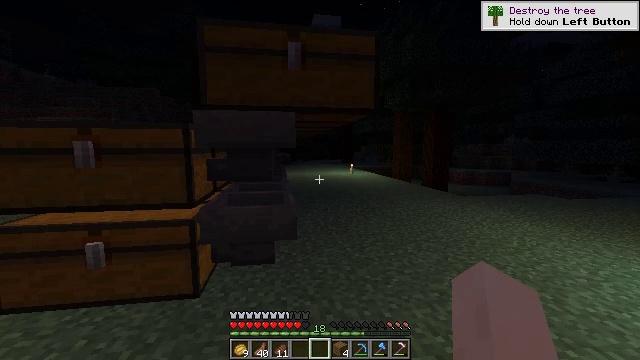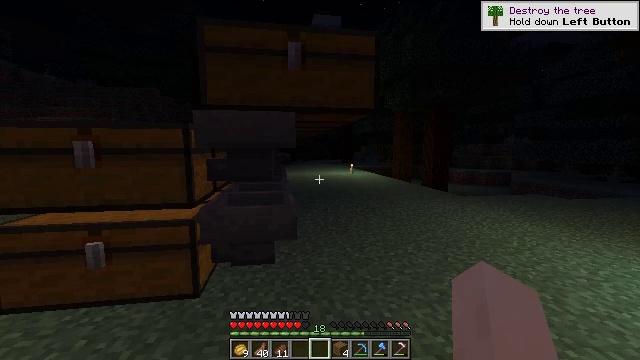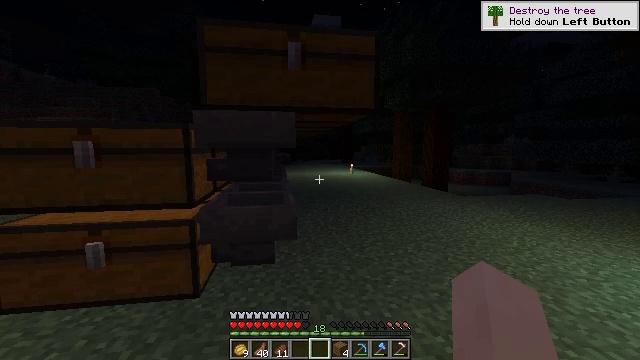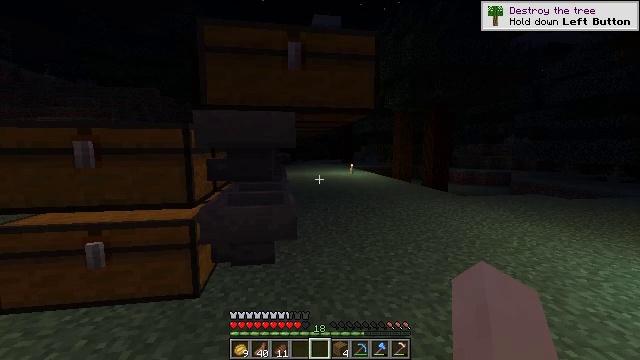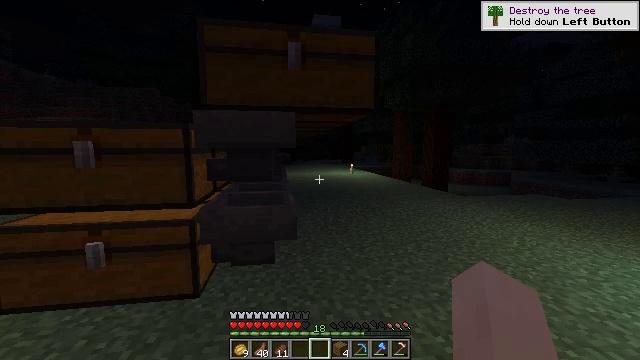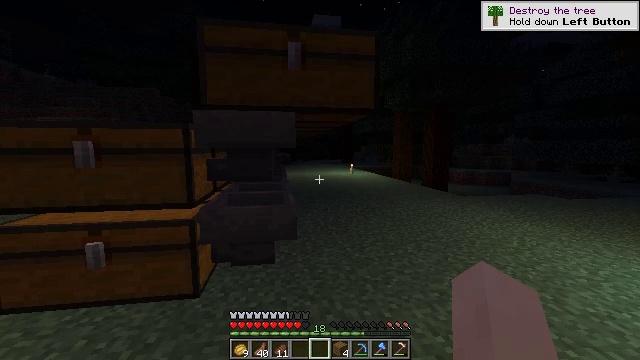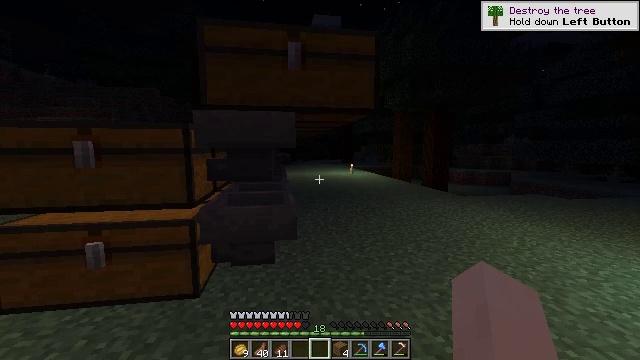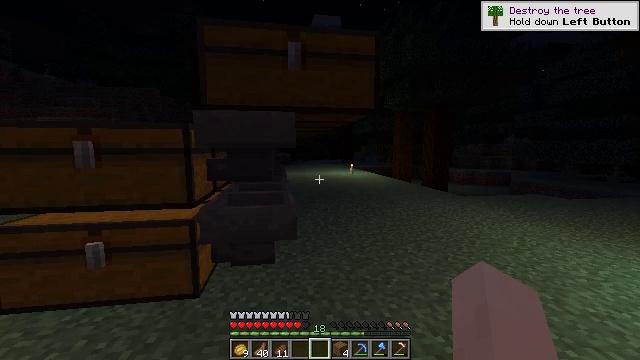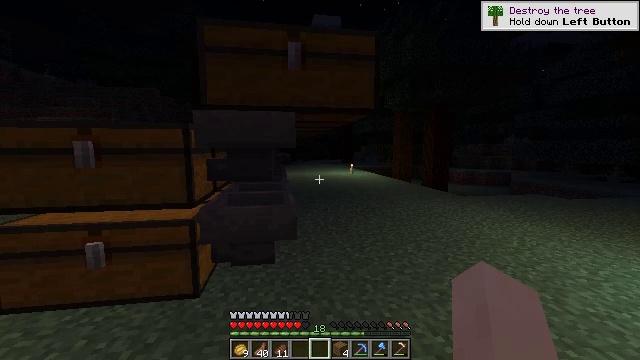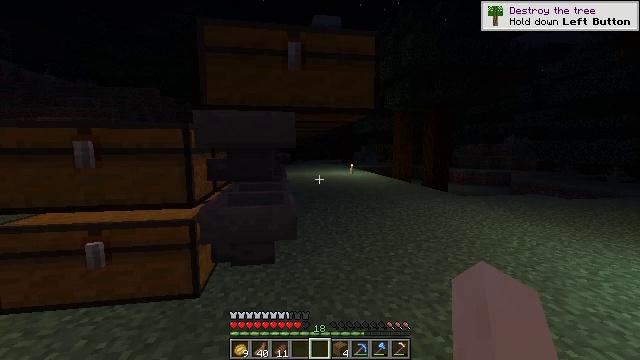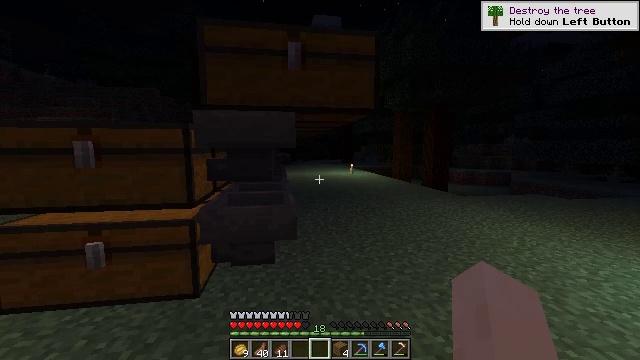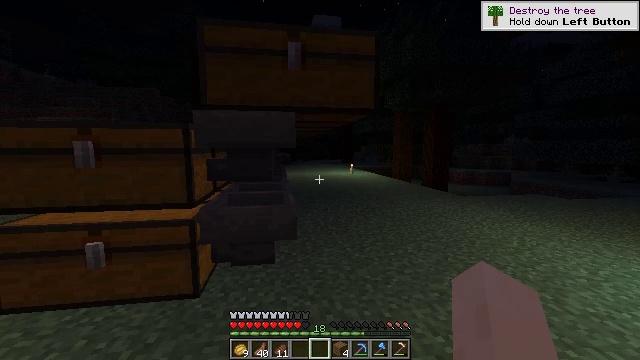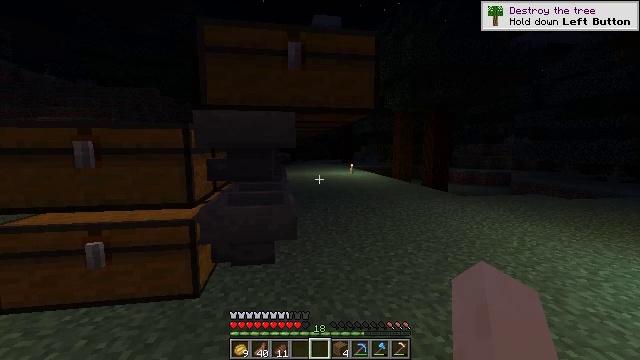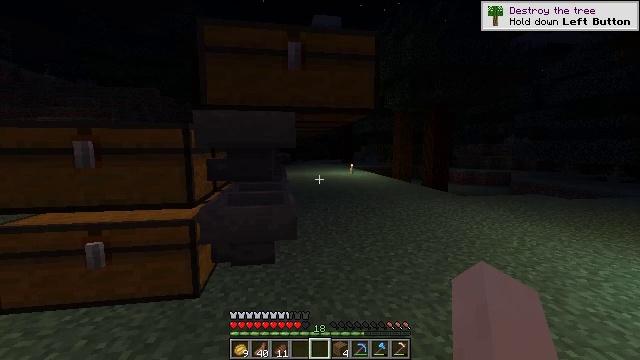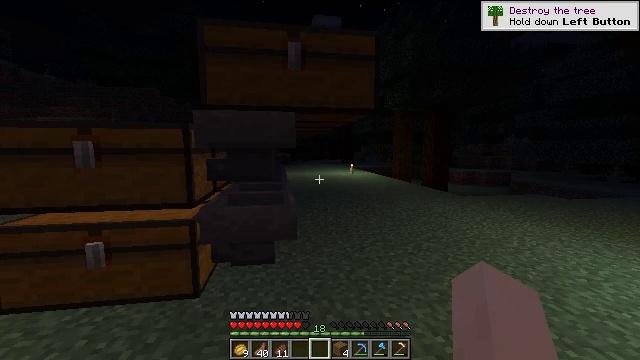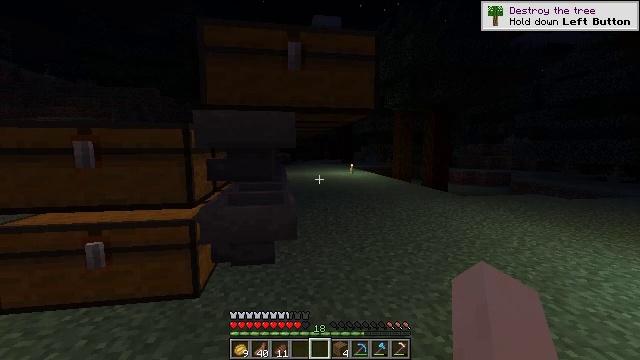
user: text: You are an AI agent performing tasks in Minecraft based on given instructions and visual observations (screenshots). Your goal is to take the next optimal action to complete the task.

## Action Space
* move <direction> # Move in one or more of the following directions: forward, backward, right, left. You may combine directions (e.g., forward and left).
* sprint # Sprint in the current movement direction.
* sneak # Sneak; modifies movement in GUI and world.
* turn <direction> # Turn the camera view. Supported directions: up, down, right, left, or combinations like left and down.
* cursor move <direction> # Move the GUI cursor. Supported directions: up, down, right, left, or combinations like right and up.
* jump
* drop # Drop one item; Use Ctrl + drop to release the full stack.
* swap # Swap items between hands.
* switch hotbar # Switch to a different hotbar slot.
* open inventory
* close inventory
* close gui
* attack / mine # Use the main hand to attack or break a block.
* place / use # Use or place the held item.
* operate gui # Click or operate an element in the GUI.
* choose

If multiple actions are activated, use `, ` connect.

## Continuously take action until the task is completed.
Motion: motion action
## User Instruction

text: mine block trapped chest
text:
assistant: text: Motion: no_op
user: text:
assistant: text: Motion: no_op
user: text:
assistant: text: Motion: no_op
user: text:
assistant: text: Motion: no_op
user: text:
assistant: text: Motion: no_op
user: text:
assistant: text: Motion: no_op
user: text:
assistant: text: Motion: no_op
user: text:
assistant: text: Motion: no_op
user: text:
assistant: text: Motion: no_op
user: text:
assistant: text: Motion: no_op
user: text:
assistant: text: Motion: no_op
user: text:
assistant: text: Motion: no_op
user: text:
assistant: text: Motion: no_op
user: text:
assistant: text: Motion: no_op
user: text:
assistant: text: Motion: no_op
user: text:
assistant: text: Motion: no_op
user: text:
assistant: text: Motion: no_op
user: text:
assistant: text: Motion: no_op
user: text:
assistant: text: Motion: no_op
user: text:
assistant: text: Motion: no_op
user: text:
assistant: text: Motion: no_op
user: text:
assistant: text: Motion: no_op
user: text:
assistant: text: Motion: no_op
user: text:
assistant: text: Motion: no_op
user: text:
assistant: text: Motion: no_op
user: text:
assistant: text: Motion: no_op
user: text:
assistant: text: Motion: no_op
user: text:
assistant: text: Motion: no_op
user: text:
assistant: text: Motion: no_op
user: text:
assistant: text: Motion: no_op